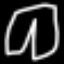
Label: pants